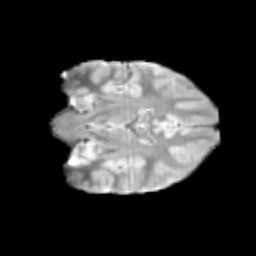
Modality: T2w
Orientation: coronal
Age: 11
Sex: male
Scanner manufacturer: siemens
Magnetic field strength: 3 T
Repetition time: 3.8 s
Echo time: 0.07 s